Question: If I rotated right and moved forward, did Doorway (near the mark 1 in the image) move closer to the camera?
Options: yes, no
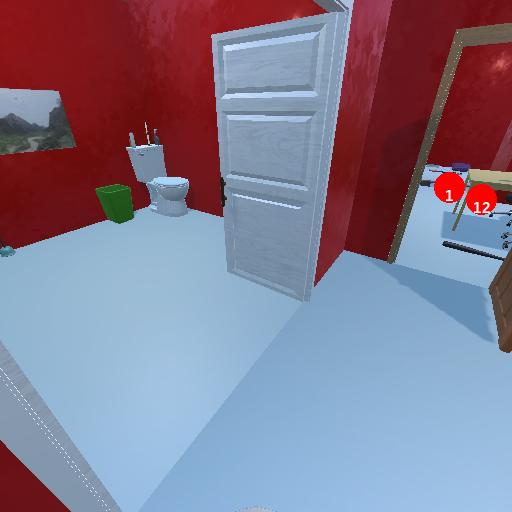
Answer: yes